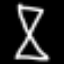
Label: hourglass